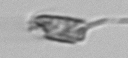
Label: Chaetoceros_throndsenii